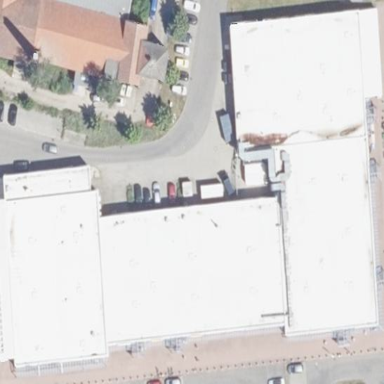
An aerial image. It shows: Retail building in mall.